【题型】解答题　【知识点】解析几何　【难度】hard
已知点$F_1$，$F_2$分别为双曲线$\varGamma$：$\frac{x^2}{2}-y^2=1$的左、右焦点，直线$l$：$y = kx + 1$与双曲线$\varGamma$：$\frac{x^2}{2}-y^2=1$有两个不同的交点$A$，$B$。

(1) 当$F_1 \in l$时，求$F_2$到直线$l$的距离；

(2) 若$O$为原点，直线$l$与$\varGamma$的两条渐近线在第一、二象限的交点分别为$C$、$D$，求当$\triangle COD$的面积最小时，直线$l$的方程；

(3) 设$P$为$x$轴上一点，是否存在实数$k(k>0)$，使得$\triangle PAB$是以点$P$为直角顶点的等腰直角三角形？若存在，求出$k$的值以及点$P$的坐标；若不存在，说明理由。
【解答】
\textbf{【答案】}
(1) $\sqrt{3}$；

(2) $y = 1$；

(3) 存在实数$k = \frac{\sqrt{3}}{2}$，此时$P(-3\sqrt{3},0)$。

\textbf{【分析】}
(1) 由题可得焦点坐标，可得直线方程，然后利用点到直线的距离即得；

(2) 求得两渐近线方程，联立方程可得$S_{\triangle CDO}$，进而即得；

(3) 假设存在实数$k(k>0)$，使得$\triangle PAB$是以点$P$为直角顶点的等腰直角三角形，联立直线与椭圆方程利用韦达定理，结合条件可得$AB$的中点$M\left(\frac{2k}{1-2k^2},\frac{1}{1-2k^2}\right)$，再由$\overrightarrow{PA} \cdot \overrightarrow{PB} = 0$，则$(x_1 - m,y_1)\cdot(x_2 - m,y_2)=0$，求解即可。

\textbf{【详解】}
(1) 由双曲线$\varGamma$：$\frac{x^2}{2}-y^2=1$的左焦点$F_1(-\sqrt{3},0)$，右焦点$F_2(\sqrt{3},0)$，

当$F_1 \in l$时，$0 = -\sqrt{3}k + 1$，$\therefore k = \frac{\sqrt{3}}{3}$，

$\therefore$ 直线$l$：$y = \frac{\sqrt{3}}{3}x + 1$，

故$F_2$到$l$的距离$d = \frac{\left|\frac{\sqrt{3}}{3} \times \sqrt{3} + 1\right|}{\sqrt{\frac{1}{3}+1}} = \sqrt{3}$；

---

(2) 由双曲线$\varGamma$：$\frac{x^2}{2}-y^2=1$得两渐近线的方程为$y = \pm \frac{\sqrt{2}}{2}x$，

$\because$ 直线$l$与$\varGamma$的两条渐近线在一、二象限的交点分别为$C$，$D$，

$\therefore -\frac{\sqrt{2}}{2} < k < \frac{\sqrt{2}}{2}$，

由
\[
\begin{cases}
y = \frac{\sqrt{2}}{2}x \\
y = kx + 1
\end{cases}
\]
得交点$C$的横坐标为$\frac{1}{\frac{\sqrt{2}}{2}-k}$，

由
\[
\begin{cases}
y = -\frac{\sqrt{2}}{2}x \\
y = kx + 1
\end{cases}
\]
得交点$D$的横坐标为$-\frac{1}{\frac{\sqrt{2}}{2}+k}$，

$\therefore S_{\triangle CDO} = \frac{1}{2} \times 1 \times \left|\frac{1}{\frac{\sqrt{2}}{2}-k} + \frac{1}{\frac{\sqrt{2}}{2}+k}\right| = \frac{\sqrt{2}}{1 - k^2} \ge \sqrt{2}$，当$k = 0$时取等号，

所以当$\triangle COD$的面积最小时，直线$CD$平行于$x$轴，此时方程为$y = 1$。

---

(3) 假设存在实数$k(k>0)$，使得$\triangle PAB$是以点$P$为直角顶点的等腰直角三角形，

设$P(m,0)$，$A(x_1,y_1)$，$B(x_2,y_2)$，

由
\[
\begin{cases}
y = kx + 1 \\
\frac{x^2}{2} - y^2 = 1
\end{cases}
\]
消去$y$得$(1 - 2k^2)x^2 - 4kx - 4 = 0$，

$\therefore \Delta = 16k^2 - 4(1 - 2k^2)(-4) > 0$ 且 $1 - 2k^2 \neq 0$，

解得$-1 < k < 1$ 且 $k \neq \pm \frac{\sqrt{2}}{2}$，

$x_1 + x_2 = \frac{4k}{1 - 2k^2}$，$x_1x_2 = \frac{-4}{1 - 2k^2}$，

$AB$的中点$M\left(\frac{2k}{1 - 2k^2},\frac{1}{1 - 2k^2}\right)$，

所以$AB$的垂直平分线方程为$y - \frac{1}{1 - 2k^2} = -\frac{1}{k}\left(x - \frac{2k}{1 - 2k^2}\right)$，

令$y = 0$，则$m = \frac{3k}{1 - 2k^2}$，

又$\overrightarrow{PA} \cdot \overrightarrow{PB} = 0$，则$(x_1 - m,y_1)\cdot(x_2 - m,y_2)=0$，

$\therefore (k^2 + 1)x_1x_2 + (k - m)(x_1 + x_2) + 1 + m^2 = 0$，

$\therefore (k^2 + 1)\left(\frac{-4}{1 - 2k^2}\right) + (k - m)\left(\frac{4k}{1 - 2k^2}\right) + 1 + m^2 = 0$，

$\therefore -4 - 4km + (1 + m^2)(1 - 2k^2) = 0$，

$\therefore -4 - 4k \cdot \frac{3k}{1 - 2k^2} + \left[1 + \left(\frac{3k}{1 - 2k^2}\right)^2\right](1 - 2k^2) = 0$，

$\therefore 4k^4 + k^2 - 3 = 0$，

解得$k = \pm \frac{\sqrt{3}}{2}$，又$k > 0$，

故$k = \frac{\sqrt{3}}{2}$，点$P(-3\sqrt{3},0)$，

即存在实数$k = \frac{\sqrt{3}}{2}$，使得$\triangle PAB$是以点$P$为直角顶点的等腰直角三角形，此时$P(-3\sqrt{3},0)$。

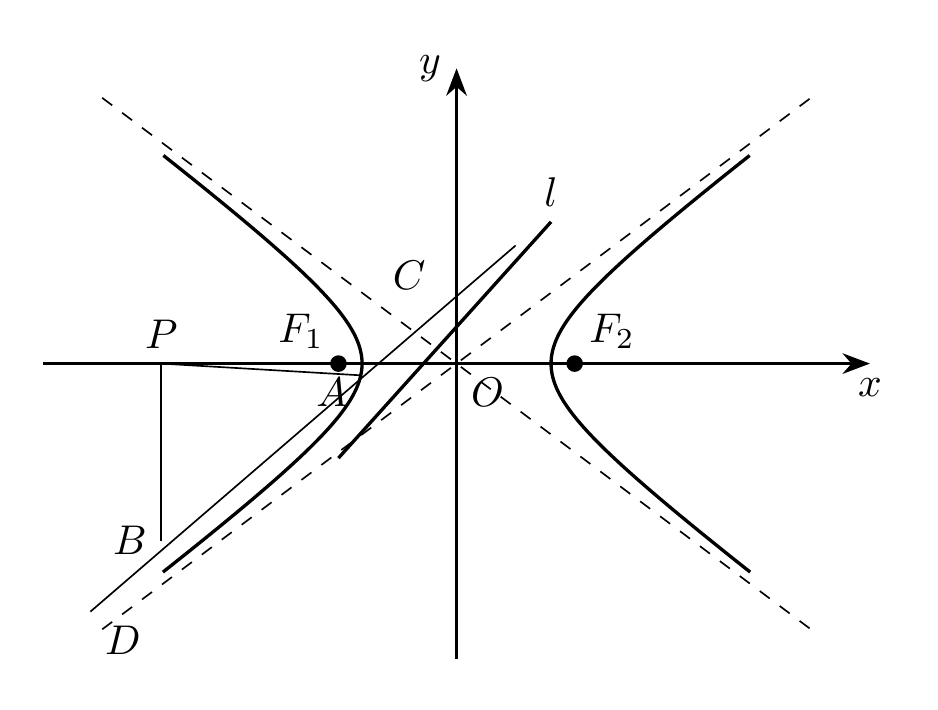